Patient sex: F
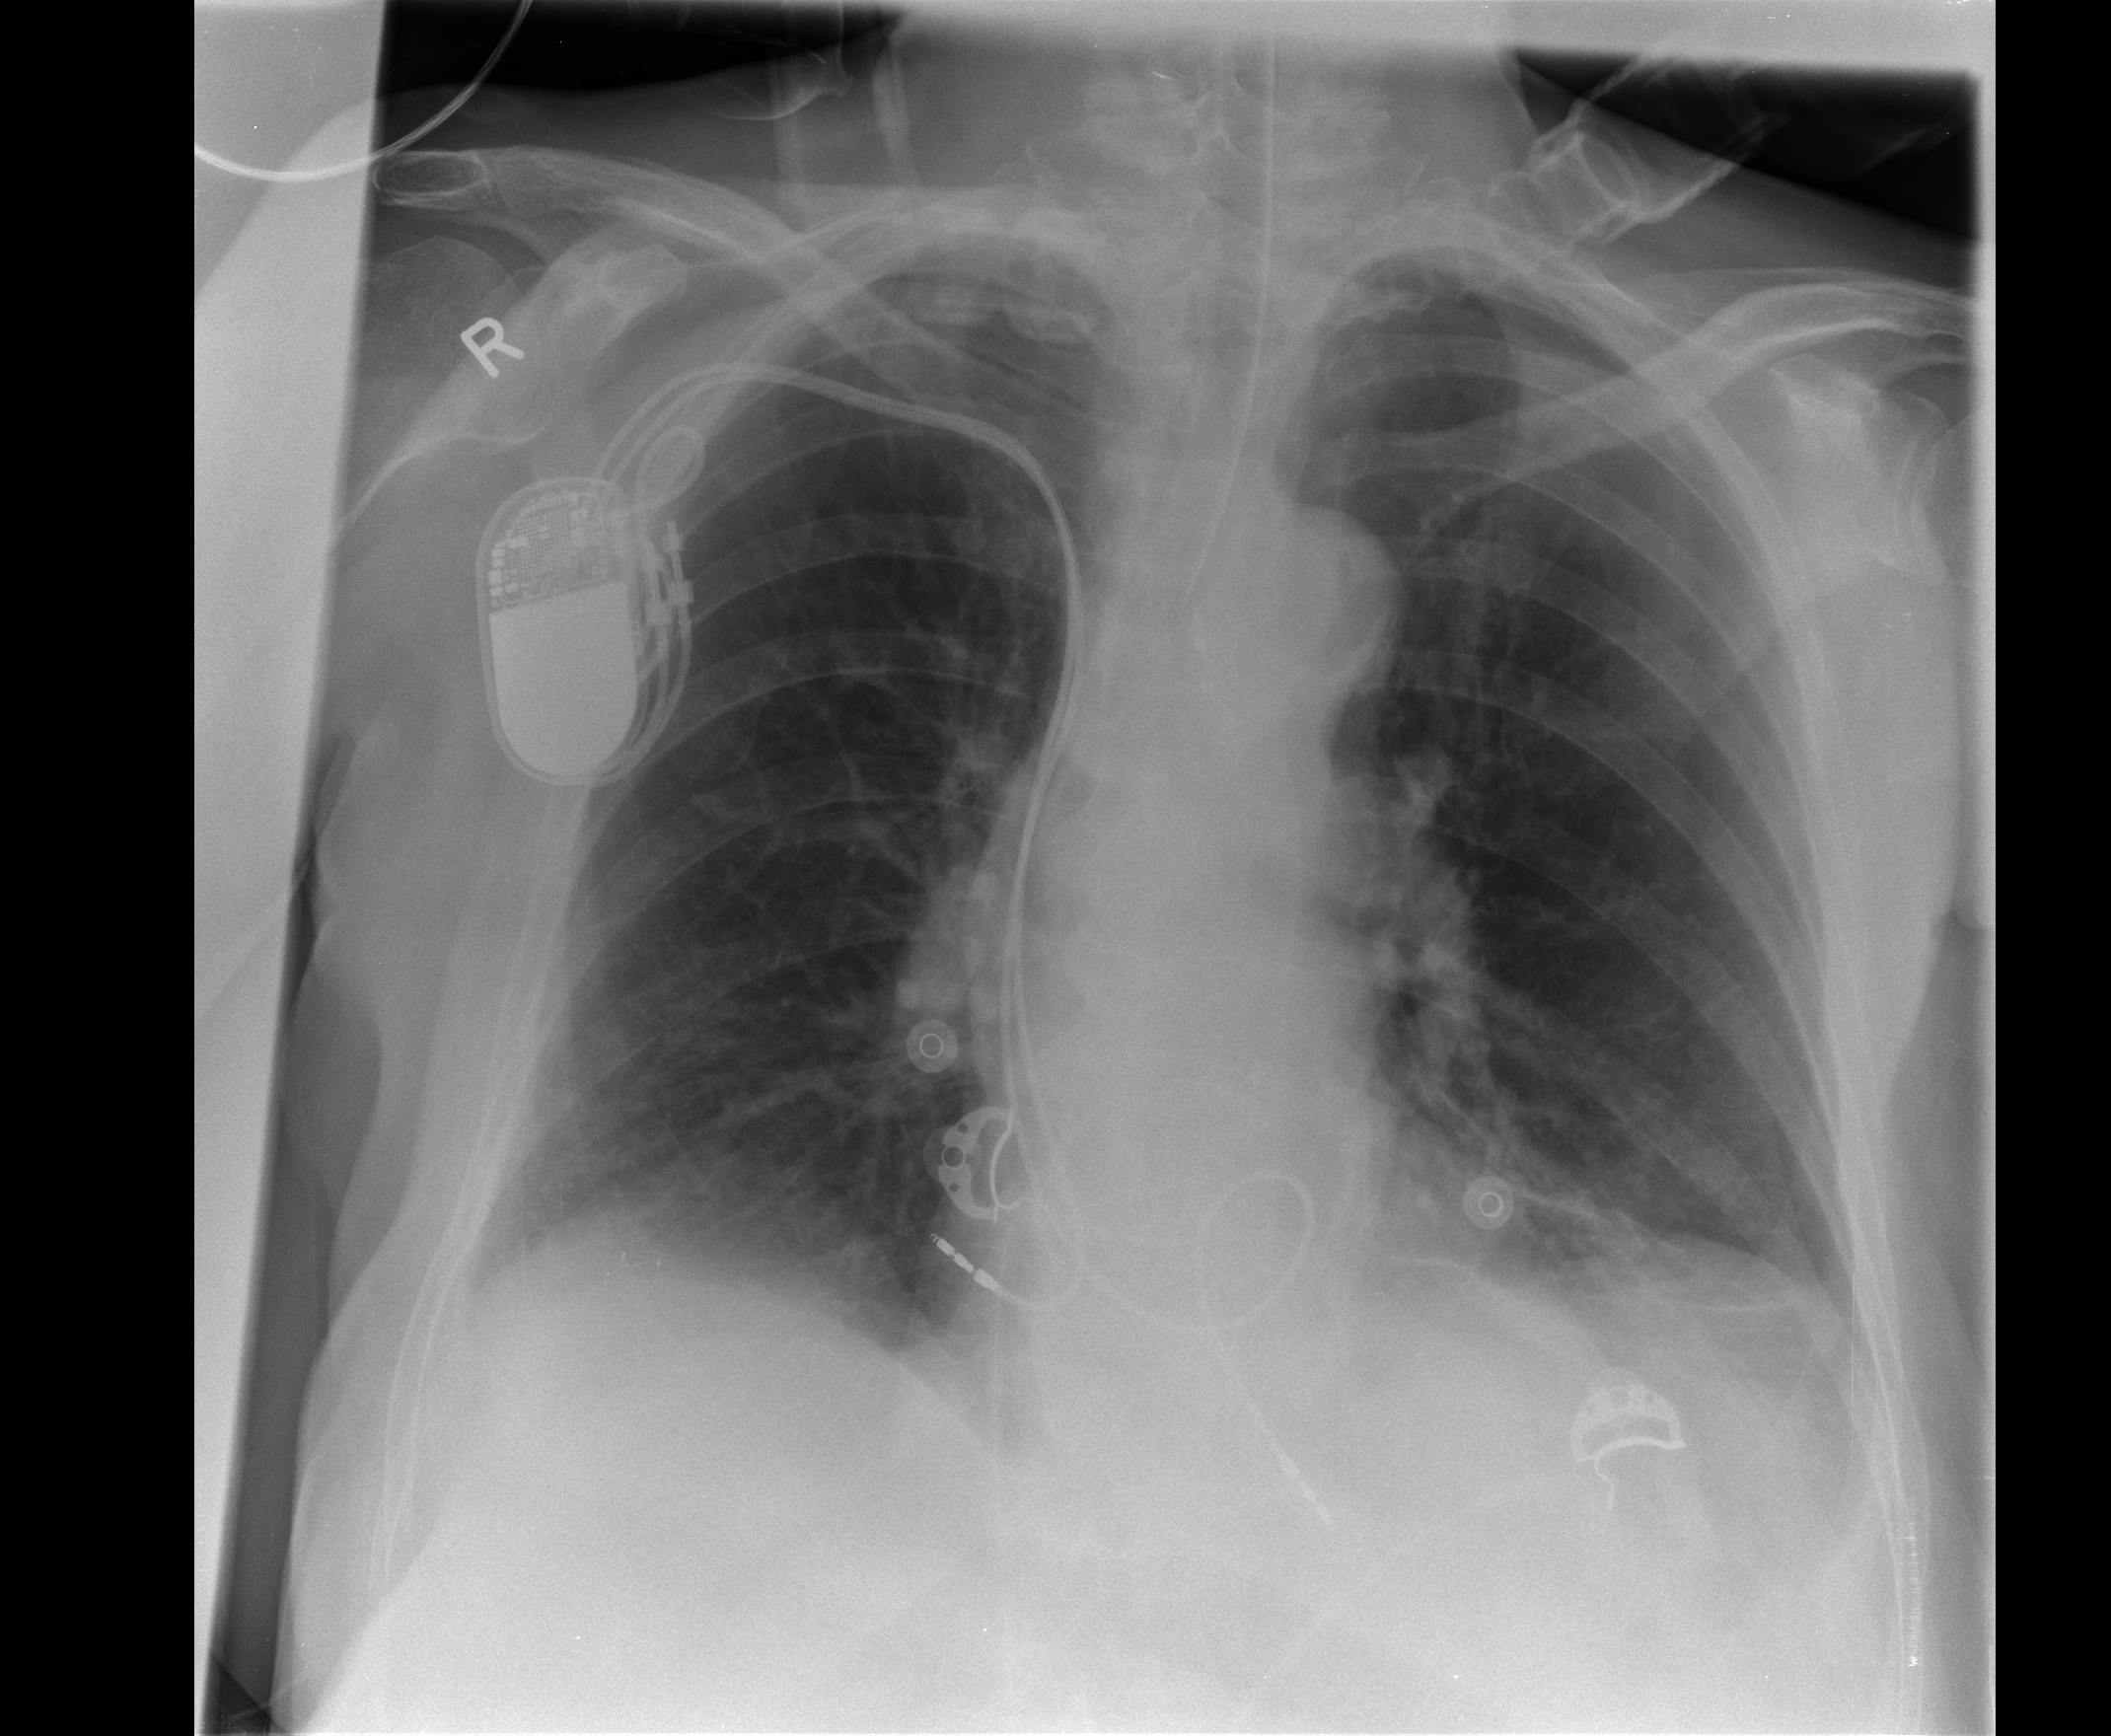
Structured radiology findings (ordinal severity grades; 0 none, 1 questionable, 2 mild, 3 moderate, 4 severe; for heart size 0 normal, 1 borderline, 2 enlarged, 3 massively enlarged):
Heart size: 0
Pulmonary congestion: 0
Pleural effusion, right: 1
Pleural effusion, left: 2
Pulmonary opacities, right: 0
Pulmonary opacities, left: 0
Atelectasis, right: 2
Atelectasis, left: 2